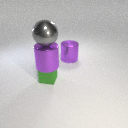
large gray metal sphere above small green metal cube